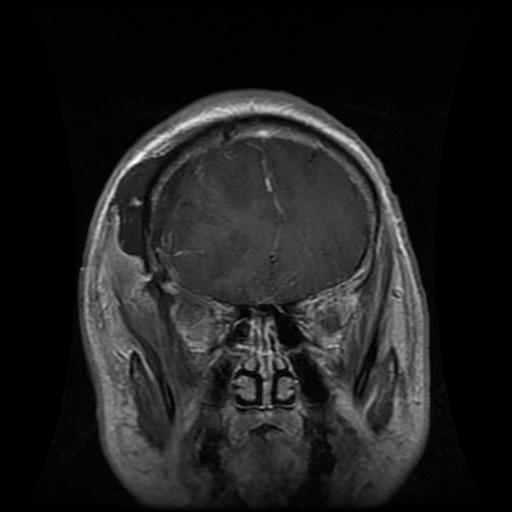
Label: glioma